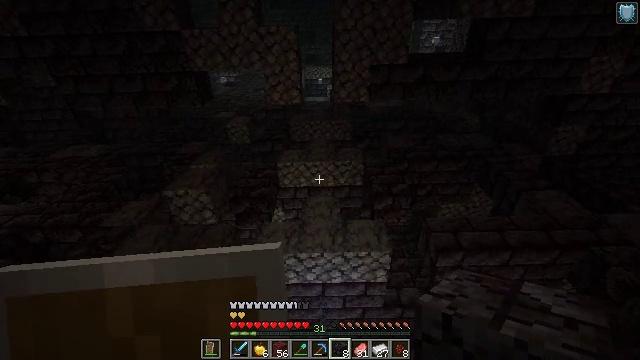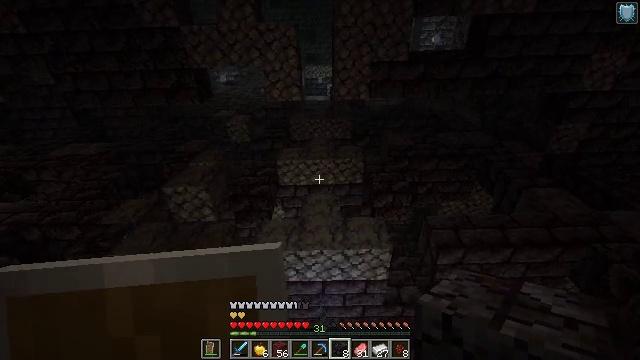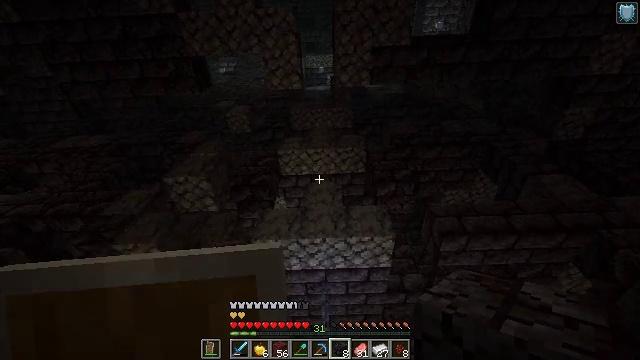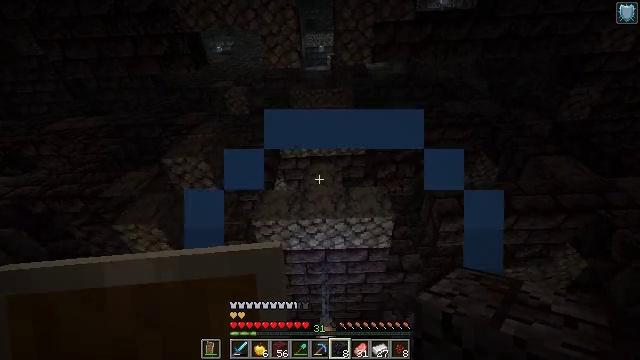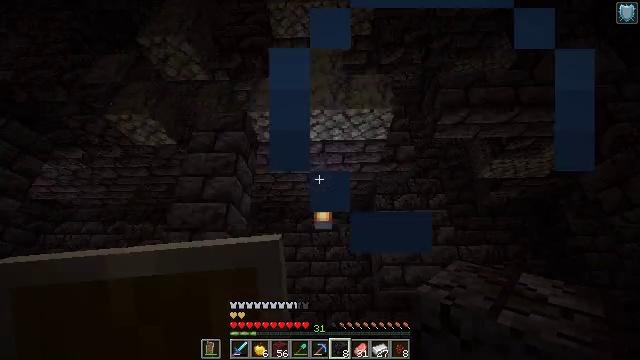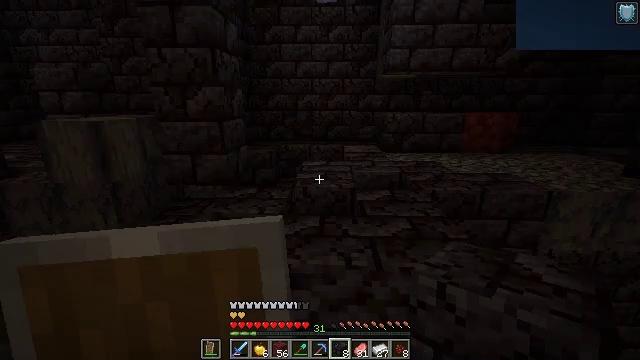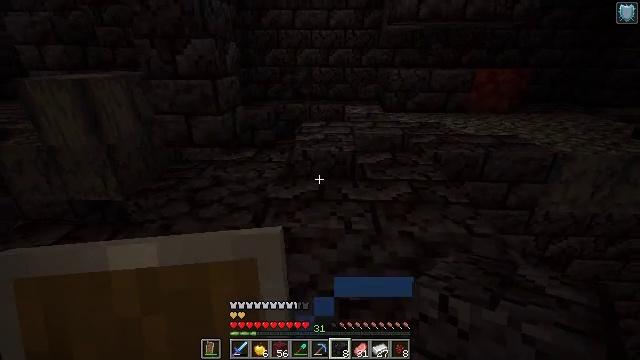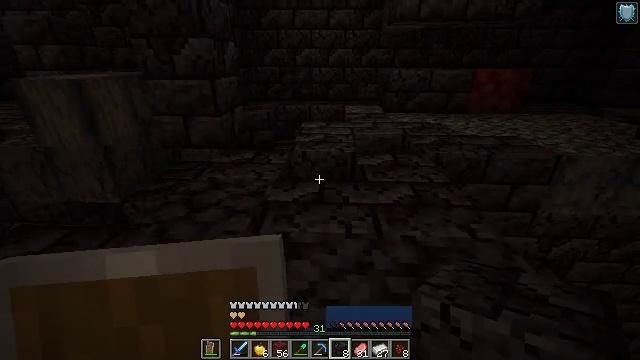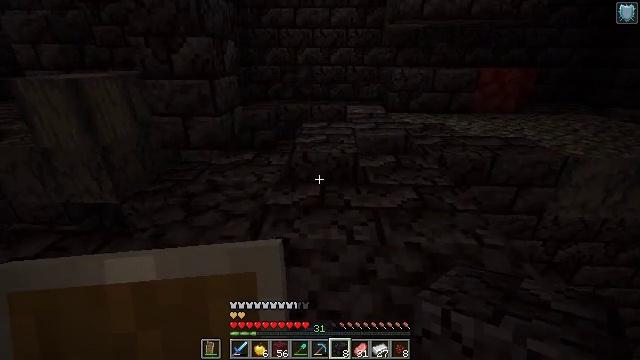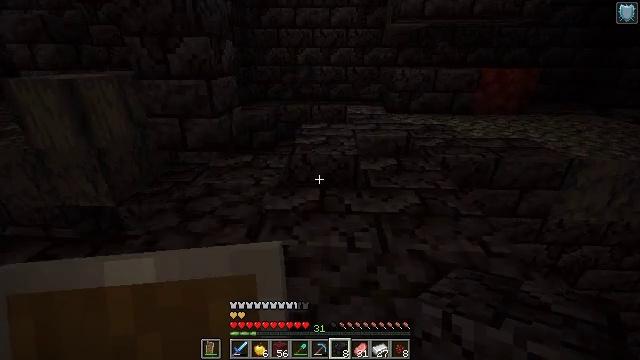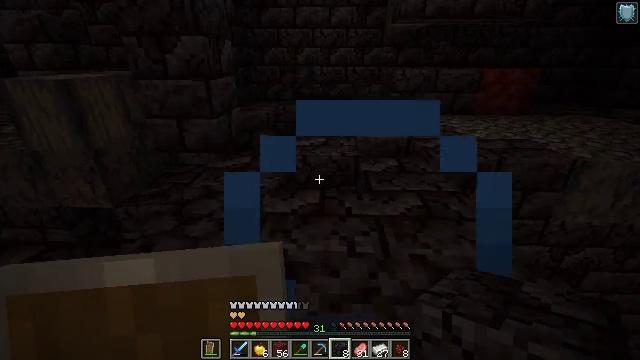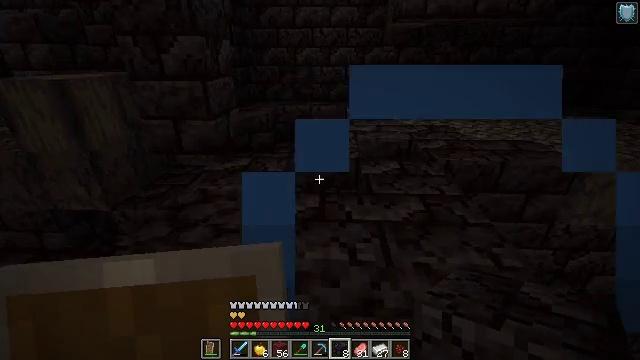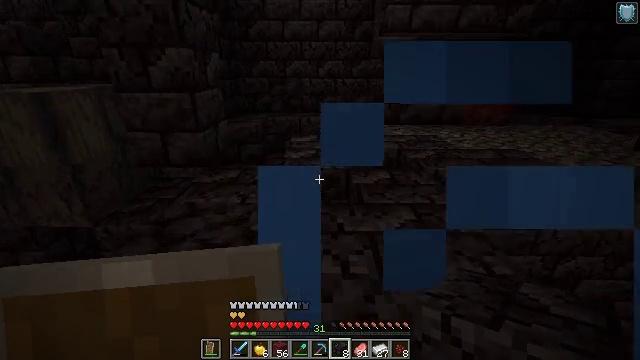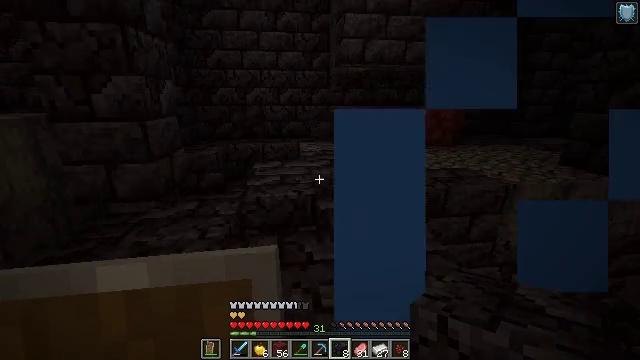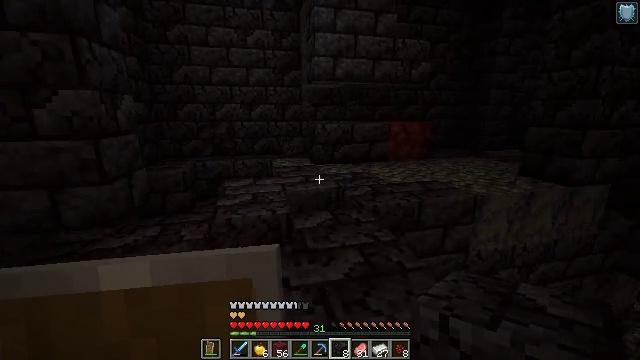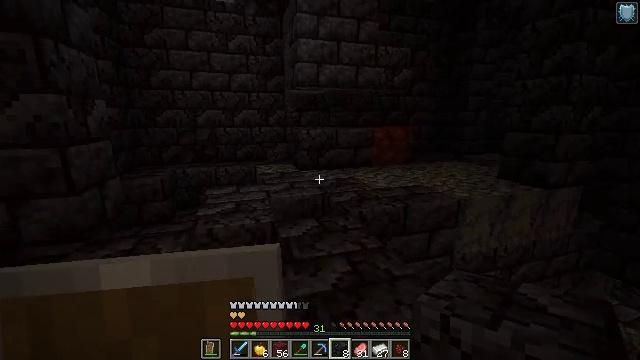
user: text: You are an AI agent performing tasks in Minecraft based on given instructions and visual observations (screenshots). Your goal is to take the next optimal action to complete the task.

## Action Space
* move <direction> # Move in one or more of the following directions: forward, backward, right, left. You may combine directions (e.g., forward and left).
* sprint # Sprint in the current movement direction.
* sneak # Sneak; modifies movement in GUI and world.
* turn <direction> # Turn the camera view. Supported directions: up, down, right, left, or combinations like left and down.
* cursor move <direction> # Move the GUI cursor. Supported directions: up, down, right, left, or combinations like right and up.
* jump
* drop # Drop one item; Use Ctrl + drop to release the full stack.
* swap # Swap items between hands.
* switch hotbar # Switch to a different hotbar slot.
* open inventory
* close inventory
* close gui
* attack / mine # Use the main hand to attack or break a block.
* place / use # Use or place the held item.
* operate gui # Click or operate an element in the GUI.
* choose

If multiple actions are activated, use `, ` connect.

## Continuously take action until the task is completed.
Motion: motion action
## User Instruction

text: Mine cracked polished blackstone bricks from a fortress.
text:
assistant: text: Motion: move forward, sneak
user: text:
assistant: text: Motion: move forward, sneak, turn down
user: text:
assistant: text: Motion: move forward, sneak, turn down
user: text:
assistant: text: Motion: move forward, sneak, turn down
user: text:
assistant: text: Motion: move forward, sneak, turn down
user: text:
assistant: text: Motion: move forward, sneak, turn down
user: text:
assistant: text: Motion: move forward, sneak
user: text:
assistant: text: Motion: move forward, sneak
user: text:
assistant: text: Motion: move forward, sneak
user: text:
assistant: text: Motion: move forward, sneak
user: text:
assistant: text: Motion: move forward, sneak
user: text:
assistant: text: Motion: move forward, sneak, turn right and up
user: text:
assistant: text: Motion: move forward, sneak, turn right and up
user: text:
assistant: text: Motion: move forward, sneak, turn right and up
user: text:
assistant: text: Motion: move forward, sneak, turn right and up
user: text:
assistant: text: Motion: move forward, sneak
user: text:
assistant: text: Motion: move forward, sneak
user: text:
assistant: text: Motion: move forward, sneak
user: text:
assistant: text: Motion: move forward, sneak
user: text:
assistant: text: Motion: move forward, sneak
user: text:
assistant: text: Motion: move forward, sneak
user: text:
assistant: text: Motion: move forward
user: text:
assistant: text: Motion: move forward, turn down
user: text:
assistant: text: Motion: move forward, turn right and down
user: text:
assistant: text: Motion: move forward, turn down
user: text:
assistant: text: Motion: move forward
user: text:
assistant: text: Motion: move forward
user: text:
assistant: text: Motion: move forward
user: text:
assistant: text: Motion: move forward
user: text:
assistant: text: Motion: move forward